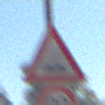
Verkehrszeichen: UnebeneFahrbahn
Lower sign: Geschwindigkeit90
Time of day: Midday
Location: Outdoor (Nature)
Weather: Clear
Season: Summer
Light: Natural